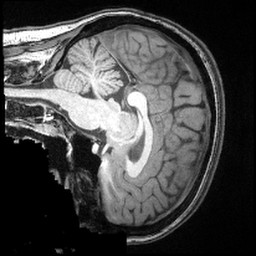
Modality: T1w
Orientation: sagittal
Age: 29
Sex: female
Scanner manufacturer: siemens
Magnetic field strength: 3 T
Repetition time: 2.4 s
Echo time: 0.00374 s